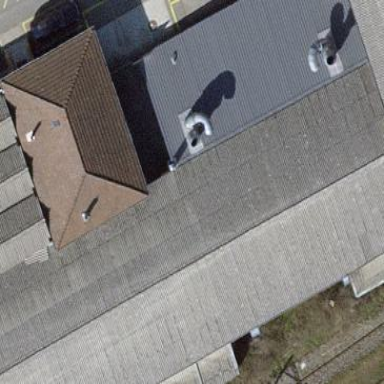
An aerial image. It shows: Industrial building.